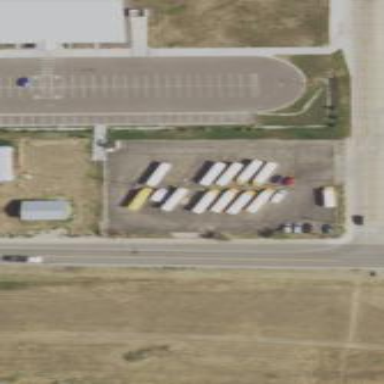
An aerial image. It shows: Industrial yard used for storing school buses.